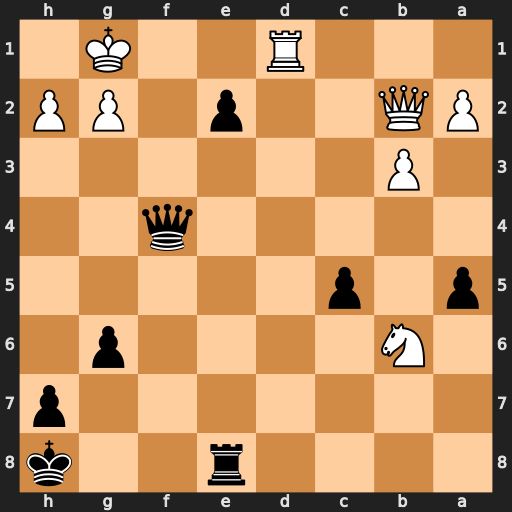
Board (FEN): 4r2k/7p/1N4p1/p1p5/5q2/1P6/PQ2p1PP/3R2K1
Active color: b
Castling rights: -
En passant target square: -
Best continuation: Kg8 Re1 Qe3+